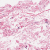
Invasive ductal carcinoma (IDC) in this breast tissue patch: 0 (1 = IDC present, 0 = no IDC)